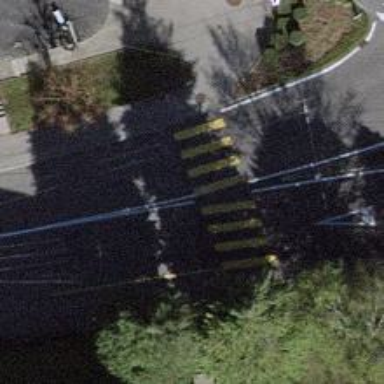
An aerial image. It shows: Marked zebra crossing with clear markings.